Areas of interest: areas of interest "Home Appliance and Electronics Store"
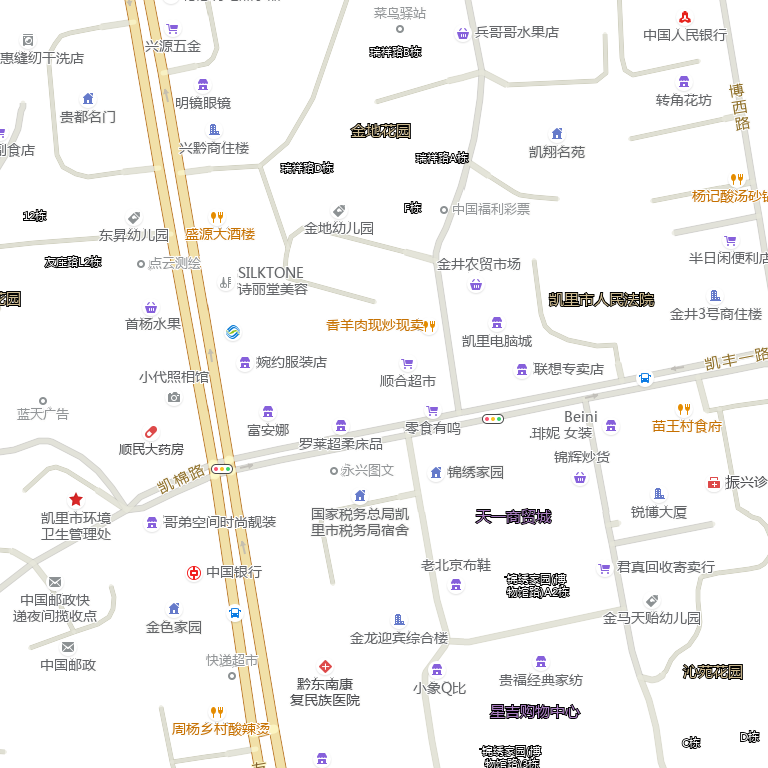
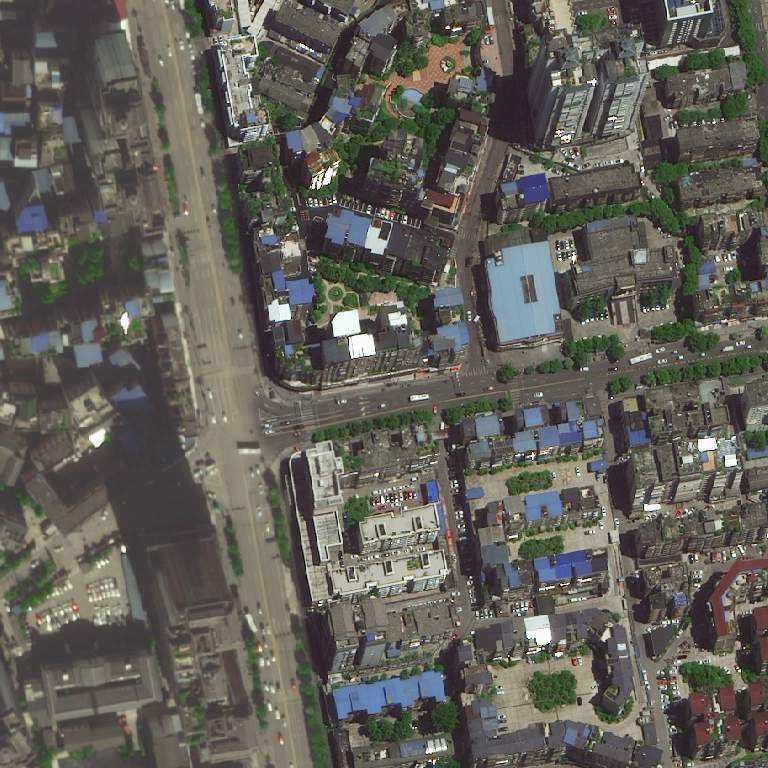